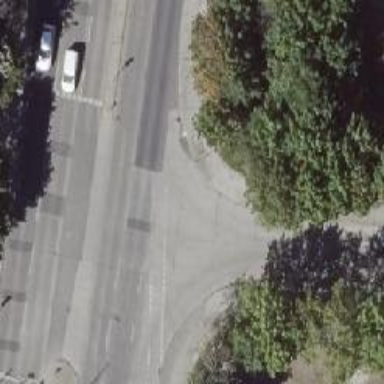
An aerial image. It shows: Concrete sidewalk with concrete cycle lane.